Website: lowes
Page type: billing-address
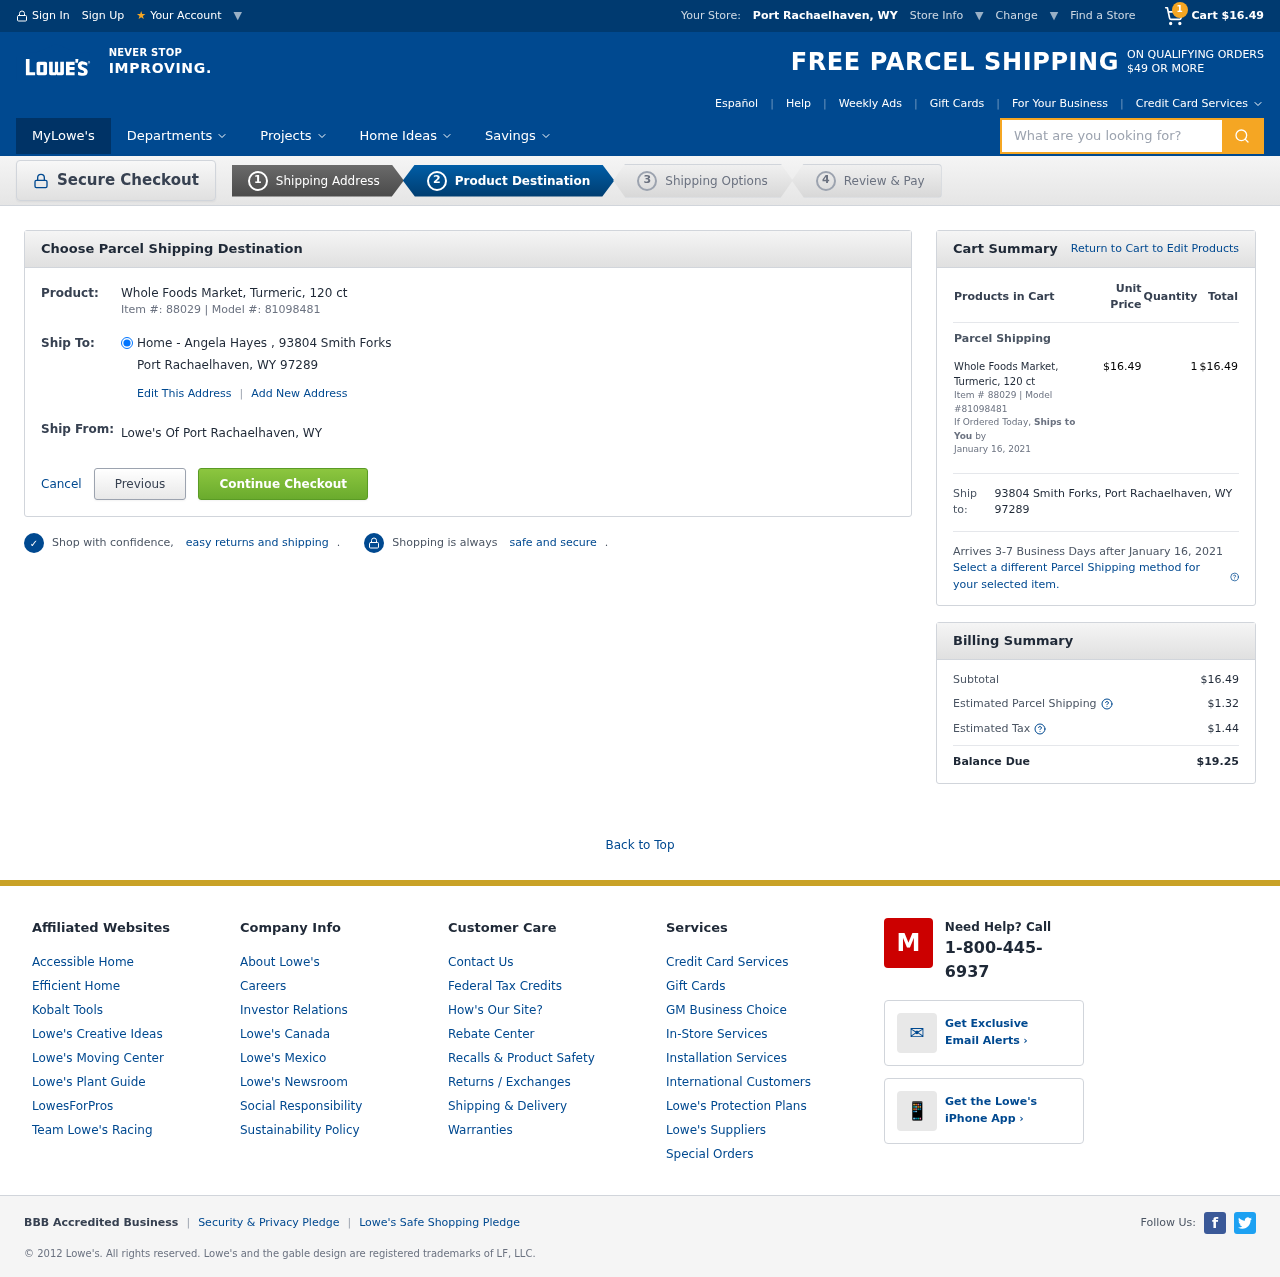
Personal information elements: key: PII_ADDRESS
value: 93804 Smith Forks, Port Rachaelhaven, WY 97289
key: PII_CITY_STATE
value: Port Rachaelhaven, WY
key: PII_CITY_STATE_ZIP
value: Port Rachaelhaven, WY 97289
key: PII_FULLNAME
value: Angela Hayes
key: PII_STREET
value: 93804 Smith Forks
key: PII_CITY_STATE2
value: Port Rachaelhaven, WY
Product elements: key: PRODUCT1_NAME
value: Whole Foods Market, Turmeric, 120 ct
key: PRODUCT1_PRICE
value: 16.49
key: PRODUCT1_QUANTITY
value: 1
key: PRODUCT1_ITEM_NUMBER
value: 88029
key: PRODUCT1_MODEL_NUMBER
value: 81098481
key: PRODUCT1_NAME2
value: Whole Foods Market, Turmeric, 120 ct
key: PRODUCT1_ITEM_NUMBER2
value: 88029
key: PRODUCT1_MODEL_NUMBER2
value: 81098481
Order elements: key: ORDER_NUM_ITEMS
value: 1
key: ORDER_SUBTOTAL
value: $16.49
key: ORDER_SHIPPING_DATE
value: January 16, 2021
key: ORDER_SHIPPING_DATE2
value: January 16, 2021
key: ORDER_SUBTOTAL2
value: $16.49
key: ORDER_SHIPPING_COST
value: $1.32
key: ORDER_TAX
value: $1.44
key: ORDER_TOTAL
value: $19.25
Search elements: key: HEADER_SEARCH
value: What are you looking for?